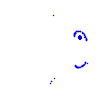
Particle: electron